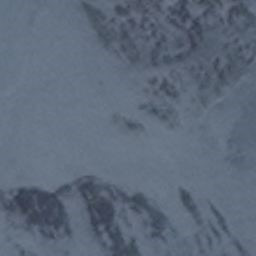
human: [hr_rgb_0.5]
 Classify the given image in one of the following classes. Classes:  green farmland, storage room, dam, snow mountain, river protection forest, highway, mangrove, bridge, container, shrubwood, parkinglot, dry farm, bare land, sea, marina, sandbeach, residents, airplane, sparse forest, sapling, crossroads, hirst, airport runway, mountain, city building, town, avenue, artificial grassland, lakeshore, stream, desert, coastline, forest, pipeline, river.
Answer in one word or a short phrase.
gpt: snow mountain